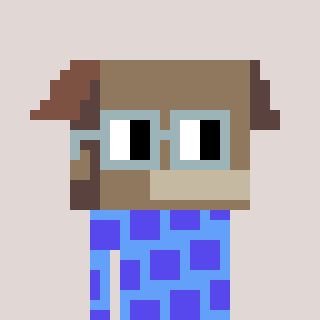
a pixel art character with square dark gray glasses, a box-shaped head and a blue-colored body on a warm background